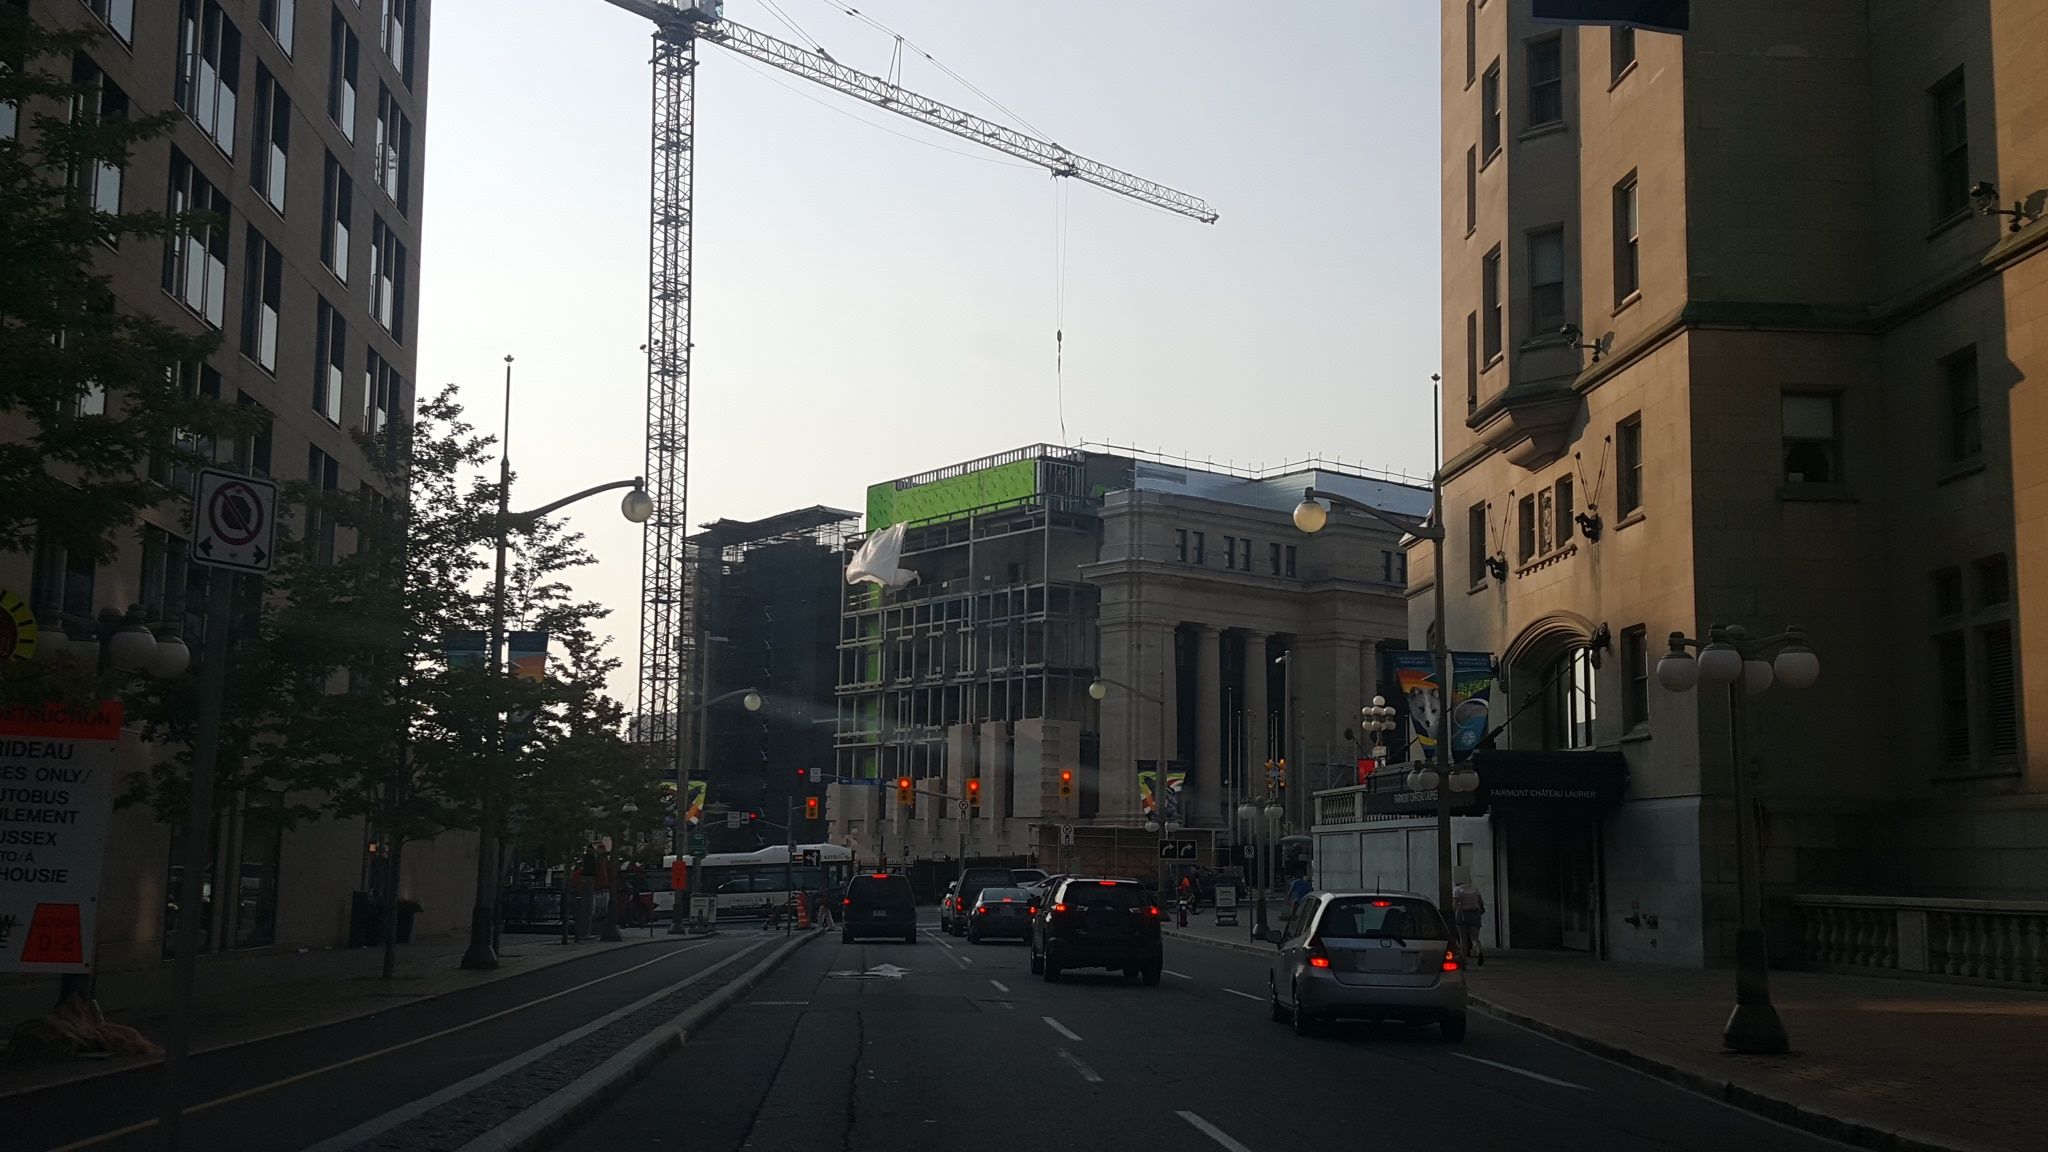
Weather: clear
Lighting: day
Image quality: good
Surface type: driving surface
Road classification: cycleway
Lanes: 3
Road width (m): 2.5
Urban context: urban centre
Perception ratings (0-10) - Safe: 3.36, Lively: 7.31, Beautiful: 3.22, Boring: 2.71, Depressing: 4.33, Wealthy: 8.93